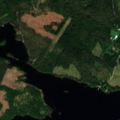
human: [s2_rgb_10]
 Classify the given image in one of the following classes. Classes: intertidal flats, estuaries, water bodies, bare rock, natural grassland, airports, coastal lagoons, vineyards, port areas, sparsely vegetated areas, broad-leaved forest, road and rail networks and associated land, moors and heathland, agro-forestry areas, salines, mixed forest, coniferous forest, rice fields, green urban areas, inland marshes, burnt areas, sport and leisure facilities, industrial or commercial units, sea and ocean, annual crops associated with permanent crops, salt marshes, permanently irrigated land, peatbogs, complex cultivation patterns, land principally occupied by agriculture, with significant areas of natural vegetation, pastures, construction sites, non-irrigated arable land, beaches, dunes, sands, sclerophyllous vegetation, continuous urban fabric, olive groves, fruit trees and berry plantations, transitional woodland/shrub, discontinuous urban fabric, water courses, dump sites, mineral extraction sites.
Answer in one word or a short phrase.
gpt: coniferous forest, mixed forest, water bodies